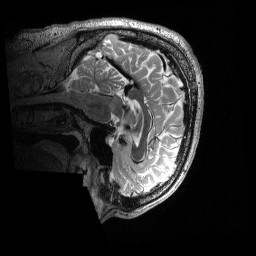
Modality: T2w
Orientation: sagittal
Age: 45
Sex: male
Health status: ill
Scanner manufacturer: siemens
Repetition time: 3.2 s
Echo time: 0.566 s